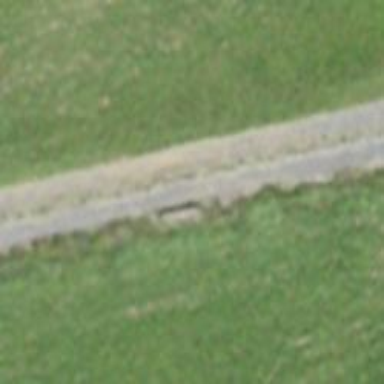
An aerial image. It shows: Brown bench.